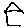
Label: house